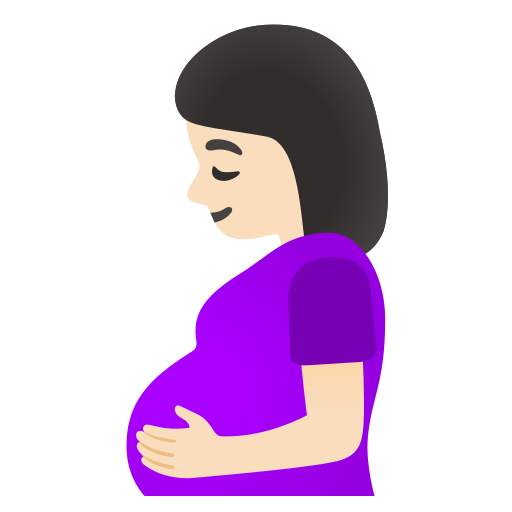
Emoji: 🤰🏻